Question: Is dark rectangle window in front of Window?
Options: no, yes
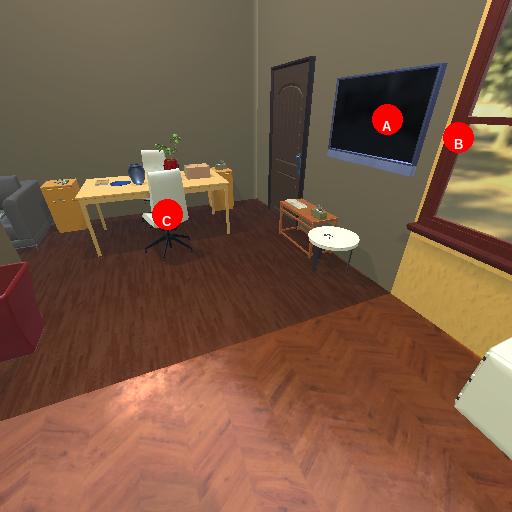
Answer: no